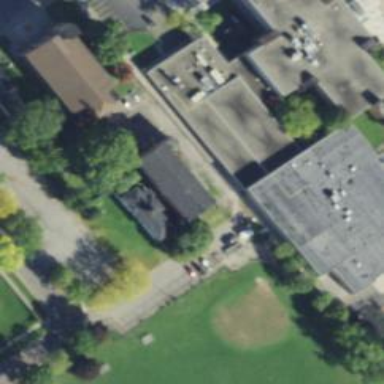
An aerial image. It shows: School.